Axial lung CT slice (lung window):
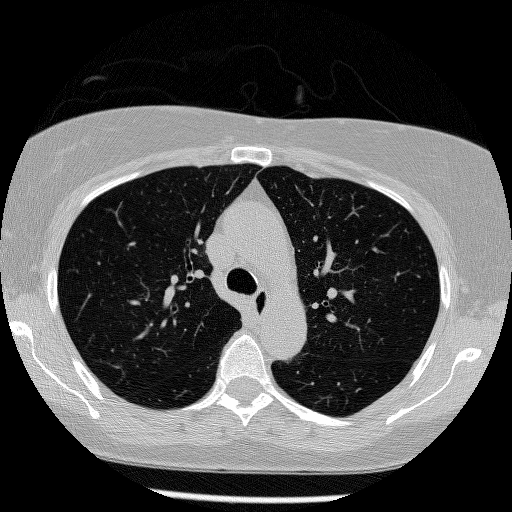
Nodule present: no